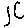
Label: square